Question: I know this is a common problem, I tried pretty much every solution I could find, and I wondered if showing a little bit of code would be more useful.
# The issue
I am trying to implement 4 font-faces for a client. The current files have been generated with font-squirrel. However, the fonts are not working at all for IE 7/8, and partially working for IE9.
# What we've tried
We spent (at the company I am working for) a lot of hours doing the following :
- Multiple syntaxes we found, the font-squirrel one being the more complete.
- Reloading the CSS in JavaScript, seconds after the page is loaded (worked for an old project).
- Check all the syntax issues.
- Check if there was a 404 error
- Putting the same name, but witfh different font-weight
- Tried to add ?#iefix and the specific format used
# Screenshot

# Sample Code
You can see it live at : <URL>
# Syntax
'''
@font-face {
font-family: 'DidotBoldItalic';
src: url('fonts/DidotHTF-24BoldItalic.eot');
src: url('fonts/DidotHTF-24BoldItalic.ttf') format('truetype'), url('fonts/DidotHTF-24BoldItalic.svg') format('svg');
font-weight: normal;
font-style: normal;
}
'''
Thank you!
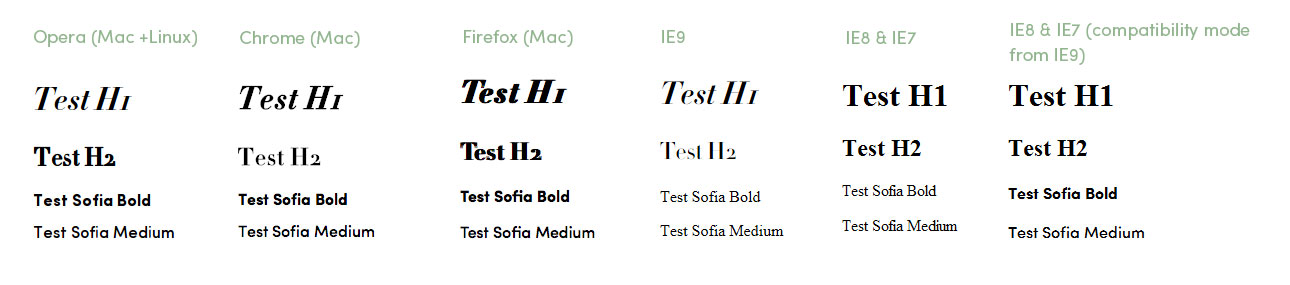
Answer: I took the liberty of downloading all the files and code from your example.
I notice that you are missing the "" attribute in your CSS declaration, take a look at the third line of the following example:
'''
@font-face {
font-family: 'SofiaProBold';
src: url('Sofia-Pro-Bold.eot');
src: local('☺️'), url('Sofia-Pro-Bold.ttf') format('truetype'), url('Sofia-Pro-Bold.svg') format('svg');
font-weight: normal;
font-style: normal;
}
'''
You can see the result in IE8 (PC) at <URL>
This little trick fixes the problem for the Sofia font but, unfortunately, does not work for the Didot font. I can assume that the font is not originally a web font or has copyrights and fontsquirrel fails to transform it.
The following is only my .
When working with fonts, try to put all your @font-face declarations in a CSS file within the same directory that has all your font files and then just link such CSS file to the '<head>' of your document.
Example:
'''
/fonts/myfont/myfont.css " add to the document's <head>
/fonts/myfont/myfont.woff
/fonts/myfont/myfont.eot
/fonts/myfont/myfont.ttf
/fonts/myfont/myfont.svg
'''
This will not only make easier to find the @font-face applied but will also avoid the use of relative/absolute paths within the 'url('myfont/font.ttf')' attribute.